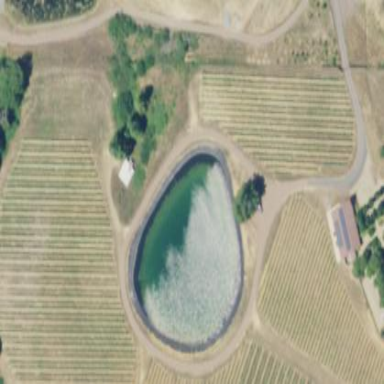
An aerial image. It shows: Pond within reservoir used for water storage. The natural landscape includes water feature.